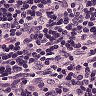
Metastatic tissue present: no